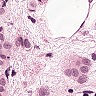
Metastatic tissue present: yes